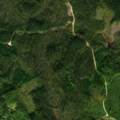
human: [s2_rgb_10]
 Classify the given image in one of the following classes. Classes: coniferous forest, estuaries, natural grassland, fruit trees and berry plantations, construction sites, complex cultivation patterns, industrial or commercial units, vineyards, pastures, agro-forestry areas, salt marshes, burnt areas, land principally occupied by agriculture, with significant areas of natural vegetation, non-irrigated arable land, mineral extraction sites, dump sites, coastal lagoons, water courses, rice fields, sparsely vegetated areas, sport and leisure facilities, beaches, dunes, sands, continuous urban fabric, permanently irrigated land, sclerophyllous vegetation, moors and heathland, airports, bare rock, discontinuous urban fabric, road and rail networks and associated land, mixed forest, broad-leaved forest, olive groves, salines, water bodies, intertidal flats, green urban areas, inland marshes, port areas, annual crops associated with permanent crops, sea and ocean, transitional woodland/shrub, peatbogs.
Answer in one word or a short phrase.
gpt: coniferous forest, mixed forest, transitional woodland/shrub